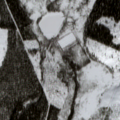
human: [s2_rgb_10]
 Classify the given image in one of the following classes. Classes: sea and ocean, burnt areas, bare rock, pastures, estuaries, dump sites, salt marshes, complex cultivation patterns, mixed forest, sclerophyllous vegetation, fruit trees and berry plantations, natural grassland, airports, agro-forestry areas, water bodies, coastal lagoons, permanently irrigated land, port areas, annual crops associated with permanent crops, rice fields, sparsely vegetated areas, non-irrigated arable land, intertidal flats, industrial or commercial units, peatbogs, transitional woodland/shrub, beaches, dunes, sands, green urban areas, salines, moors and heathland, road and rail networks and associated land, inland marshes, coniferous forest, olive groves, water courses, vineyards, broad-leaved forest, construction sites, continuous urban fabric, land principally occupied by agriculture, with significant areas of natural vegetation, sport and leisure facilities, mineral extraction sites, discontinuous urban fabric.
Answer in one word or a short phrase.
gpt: coniferous forest, transitional woodland/shrub, peatbogs